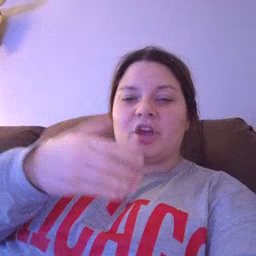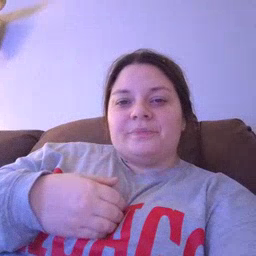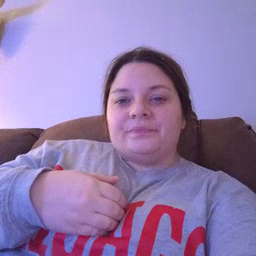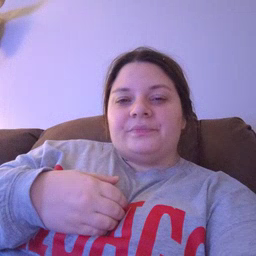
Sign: there